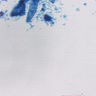
Metastatic tissue present: no